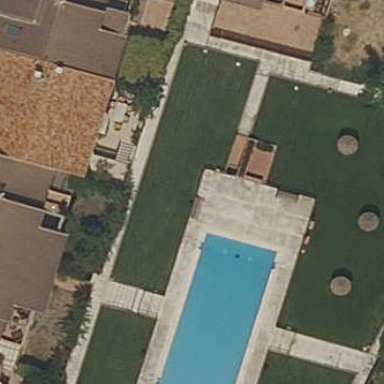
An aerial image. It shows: Swimming pool within leisure land area designed for swimming activities.